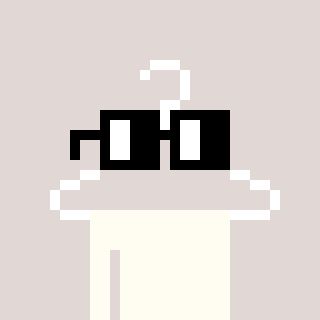
a pixel art character with square black glasses, a hanger-shaped head and a cold-colored body on a warm background